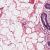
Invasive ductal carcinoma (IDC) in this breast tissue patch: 0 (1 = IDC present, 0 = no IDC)